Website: home-depot
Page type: account-selection
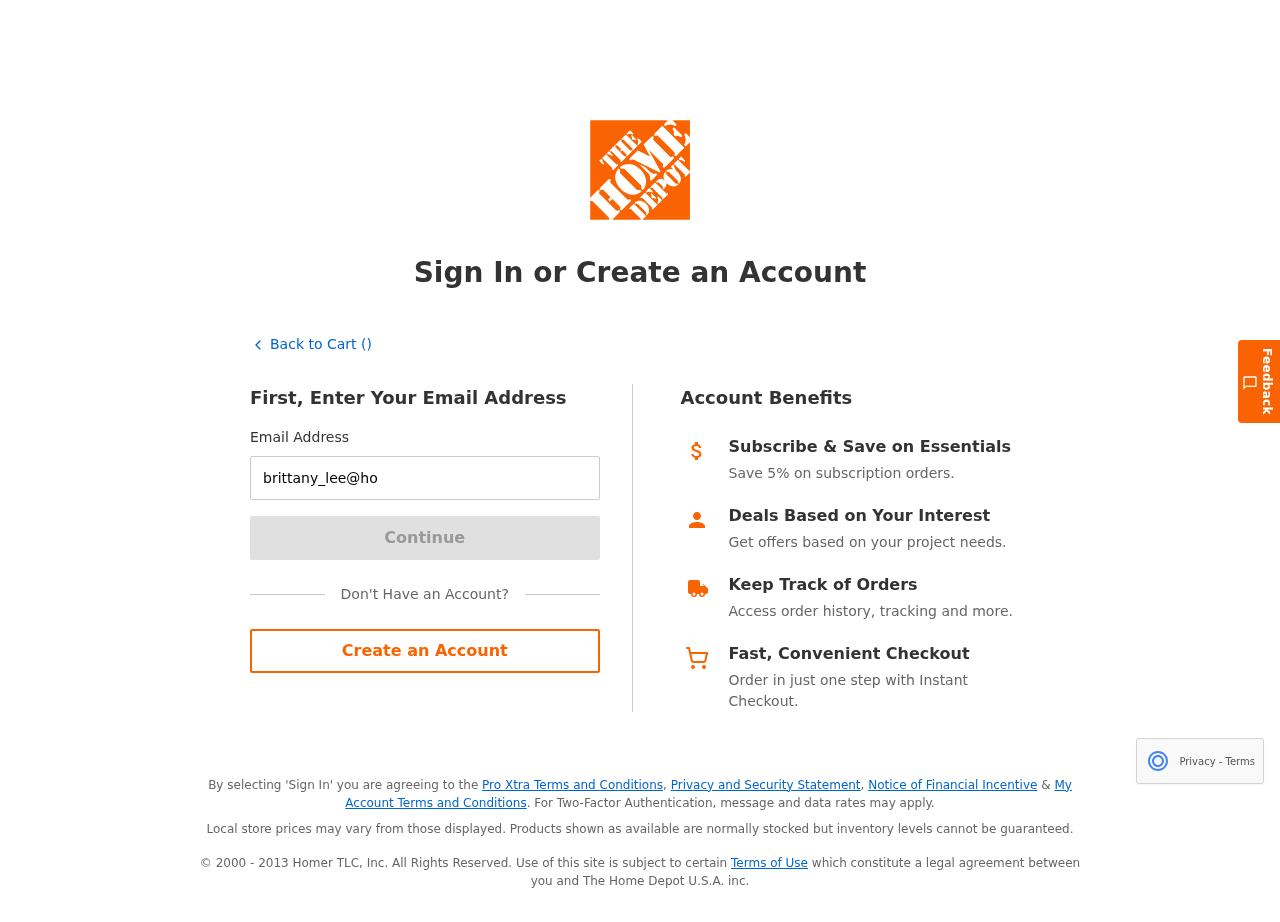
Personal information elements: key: PII_EMAIL
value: brittany_lee@hotmail.com